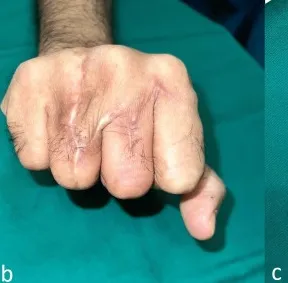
(b and c) Full finger flexion.
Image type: medical_photograph (other_medical_photograph)